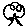
Label: tree